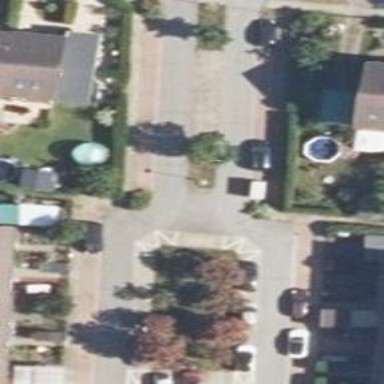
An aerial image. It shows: Asphalt road designated as living street.